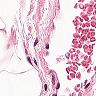
Metastatic tissue present: no